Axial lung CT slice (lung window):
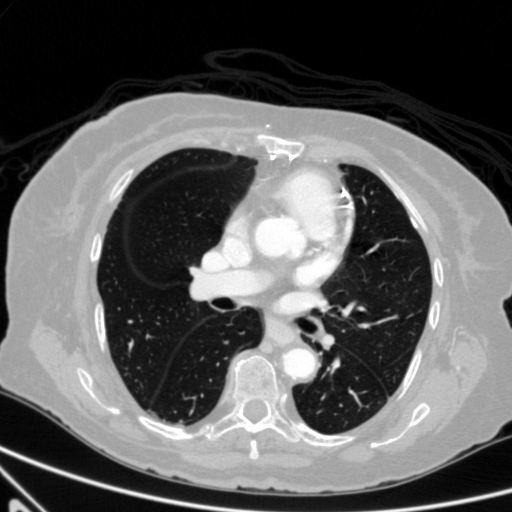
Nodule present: no